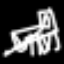
Label: chair